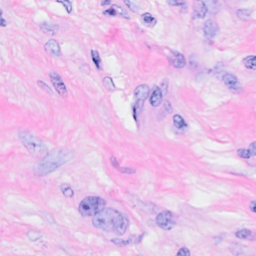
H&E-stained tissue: Breast